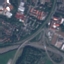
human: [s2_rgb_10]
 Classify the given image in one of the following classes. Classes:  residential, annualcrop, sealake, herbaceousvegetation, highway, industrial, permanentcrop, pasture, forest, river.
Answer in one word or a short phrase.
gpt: Highway